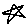
Label: star